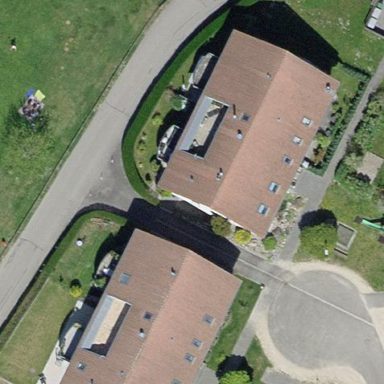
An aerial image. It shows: Residential building.